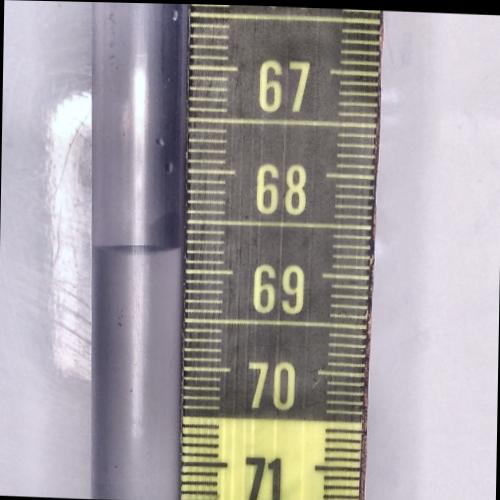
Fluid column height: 68.8 cm